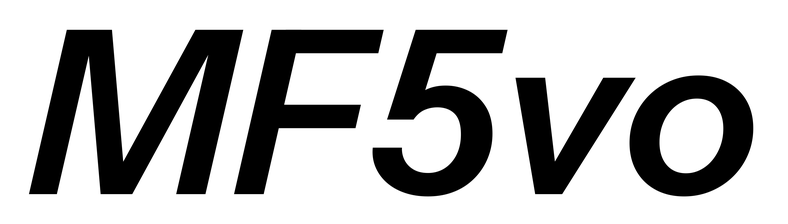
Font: InstrumentSans-Italic_SemiBold_Italic